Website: bh-photo
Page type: customer-info-address
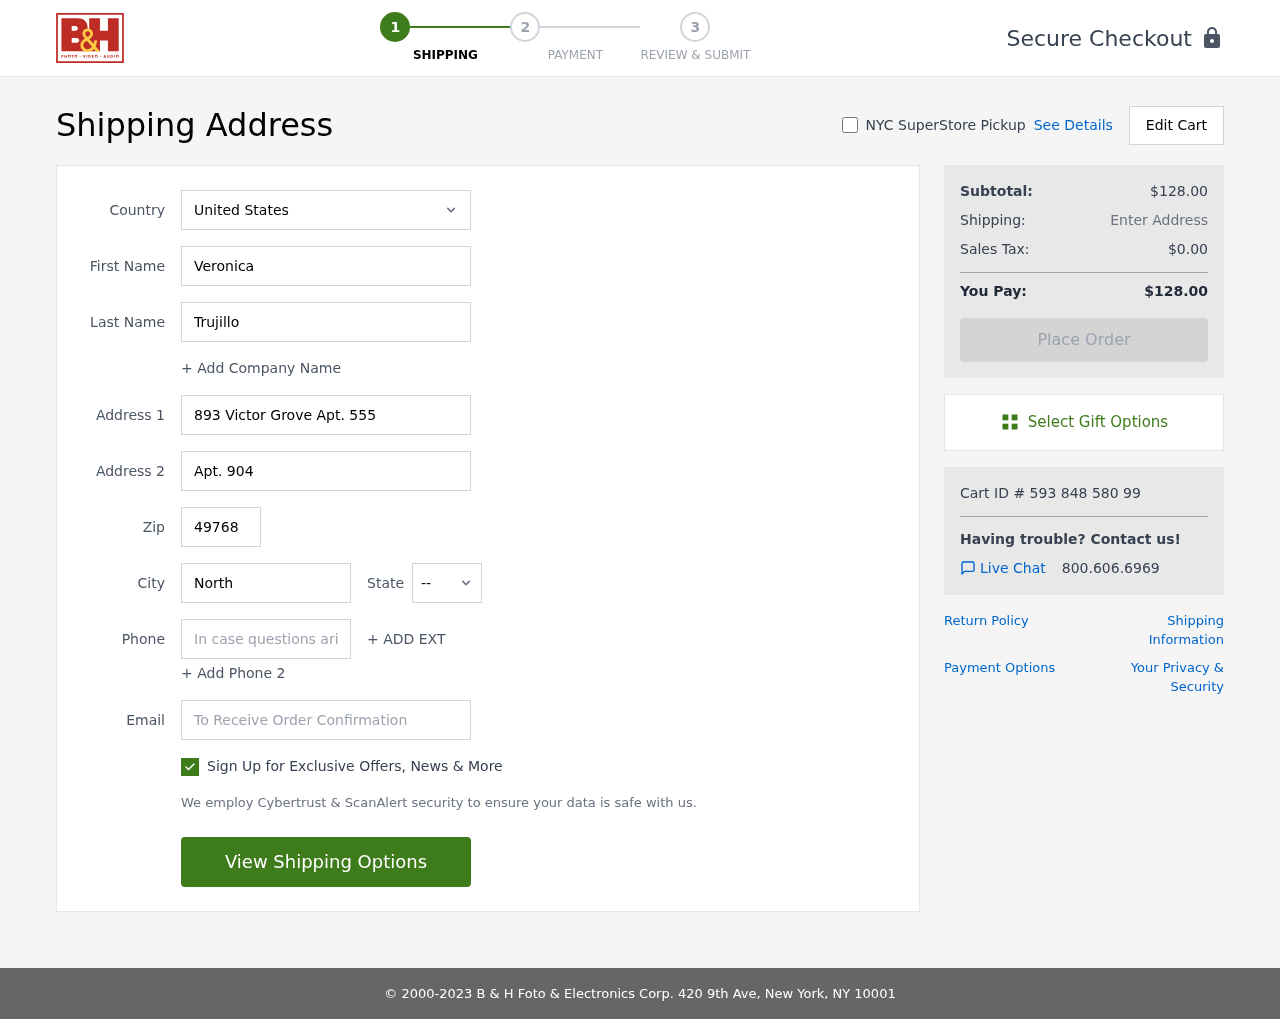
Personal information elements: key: PII_CITY
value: North Nicolasmouth
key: PII_COUNTRY
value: United States
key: PII_EMAIL
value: veronica.trujillo@hotmail.com
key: PII_FIRSTNAME
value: Veronica
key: PII_LASTNAME
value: Trujillo
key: PII_PHONE
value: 8017103636
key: PII_POSTCODE
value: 49768
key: PII_STATE_ABBR
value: ME
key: PII_STREET
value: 893 Victor Grove Apt. 555
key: PII_STREET2
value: Apt. 904
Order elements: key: ORDER_SUBTOTAL
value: $128.00
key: ORDER_TAX
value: $0.00
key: ORDER_TOTAL
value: $128.00
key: ORDER_ID
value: Cart ID # 593 848 580 99